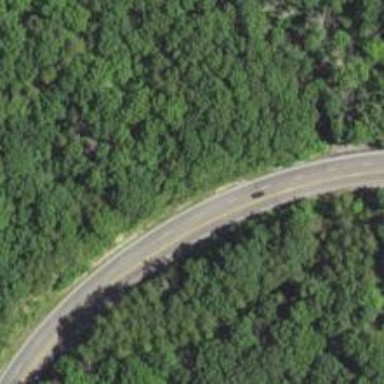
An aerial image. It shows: Trunk highway.